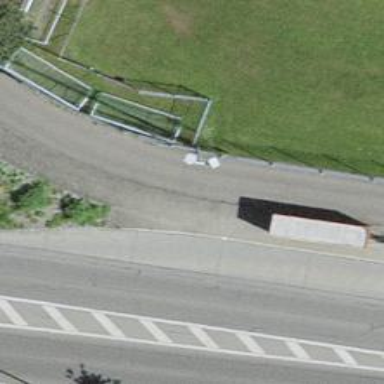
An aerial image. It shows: Asphalt cycleway.